Question: My design requires that a button is centered between two other objects. One of the objects is in the vertical center of the view (green). The other object is some distance from the bottom edge (green). Now the task is to center the third object (red) between the other two. I am using xcode6's new constraints and my view is in wRegular hRegular mode. This would be easy with code, but I am trying to use the storyboard to accomplish this.

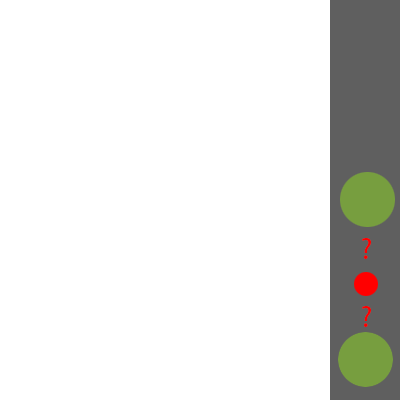
Answer: There are a number of approaches:
- In iOS 9, the easiest would be to define a vertical 'UIStackedView' with a 'distribution' of "equal spacing" and then 'addArrangedSubview' the three circular subviews- Another option in iOS 9 would be to create two 'UILayoutGuide' (which would represent the two question marks in your image), add them to the shared superview with 'addLayoutGuide' and define them to be the same size as each other. The corresponding VFL might look like:'''
"V:|[greenView1(==100)]-[layoutGuide1]-[redView(==50)]-[layoutGuide2(==layoutGuide1)]-[greenView2(==greenView1)]|"
'''
- In earlier iOS versions, rather than using 'UILayoutGuide', you could just create two "space" views ('UIView' with clear background so they're not visible) then define a constraint such that their heights are identical, and then define vertical spacing constraints between the five views (the three circles and the two spacer views) with a constant of zero.It might look like:I've made those "spacer" views visible, to illustrate the idea, but obviously you'd set them to be transparent so you can't see them in the UI.This is logically equivalent to the 'UILayoutGuide' approach in iOS 9, except that the 'UIView' "spacer" views just carry a little more overhead than a 'UILayoutGuide'. But in iOS versions before 9, this is the common approach to this problem.